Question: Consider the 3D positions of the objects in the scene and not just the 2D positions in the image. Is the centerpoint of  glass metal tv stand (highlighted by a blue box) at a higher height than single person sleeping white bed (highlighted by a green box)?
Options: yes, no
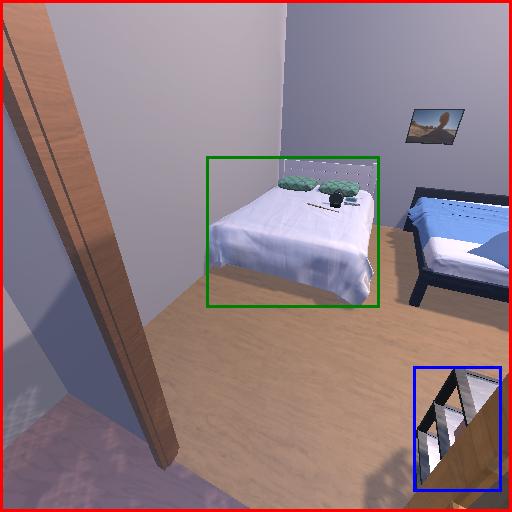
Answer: yes